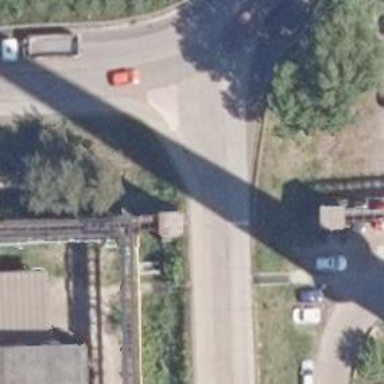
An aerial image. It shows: Tunnel for power cables.